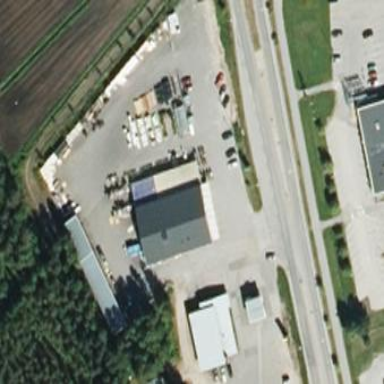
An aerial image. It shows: Retail area.